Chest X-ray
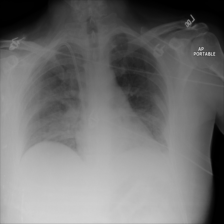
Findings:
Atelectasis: negative
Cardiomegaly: negative
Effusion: negative
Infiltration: positive
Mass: negative
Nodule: negative
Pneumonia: negative
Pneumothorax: negative
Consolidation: negative
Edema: negative
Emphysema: negative
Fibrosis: negative
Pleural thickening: negative
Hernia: negative